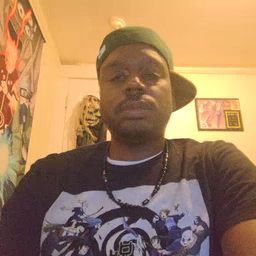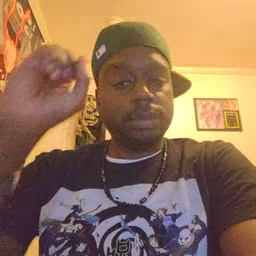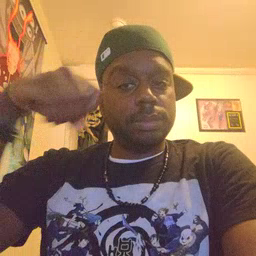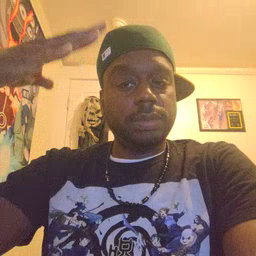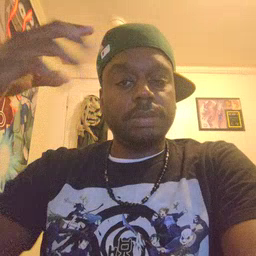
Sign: sun